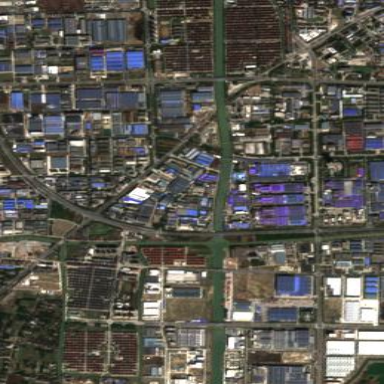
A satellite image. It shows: Industrial area.